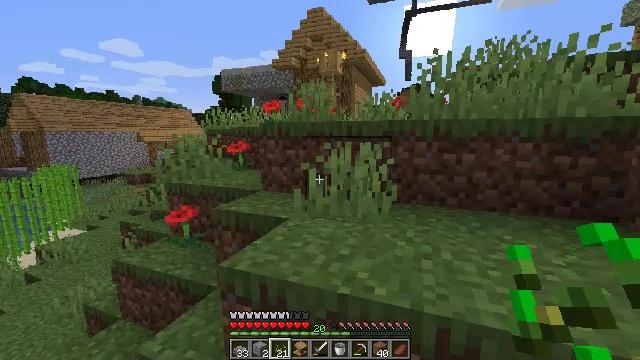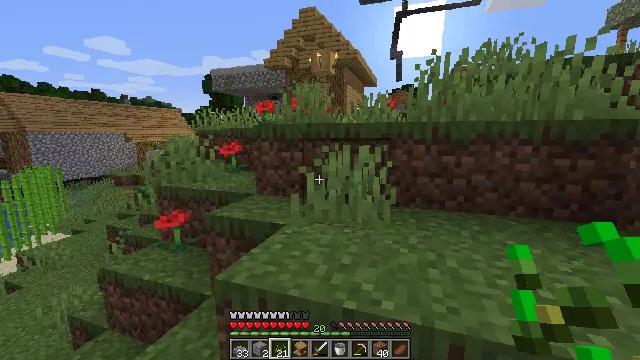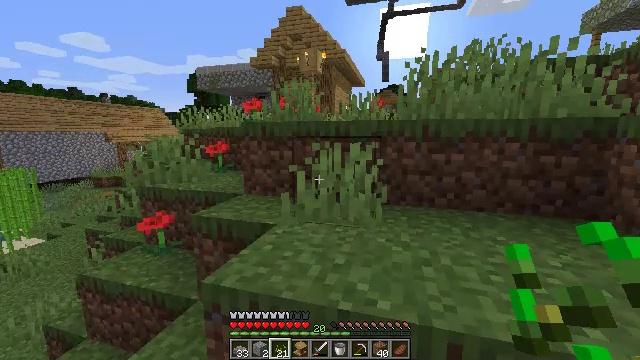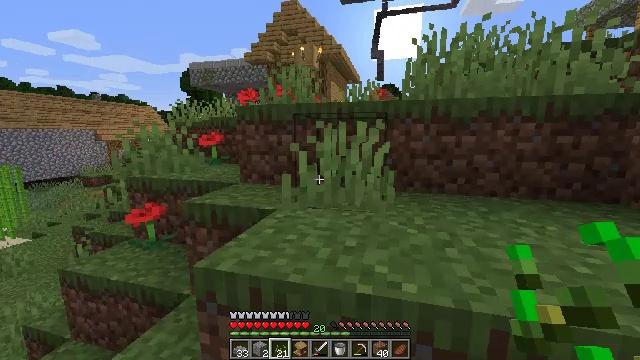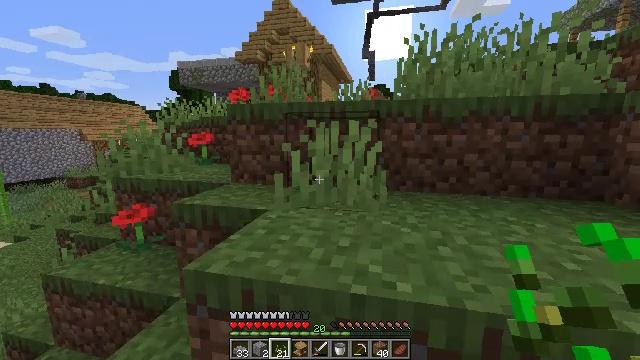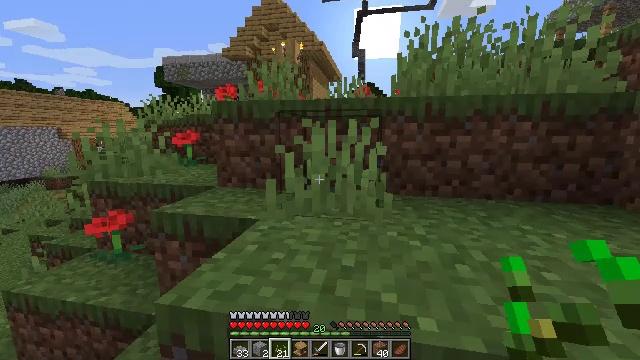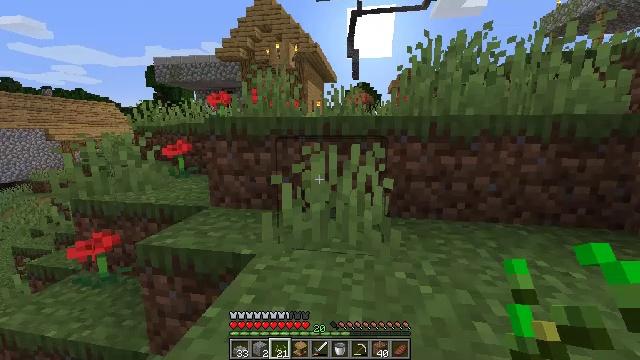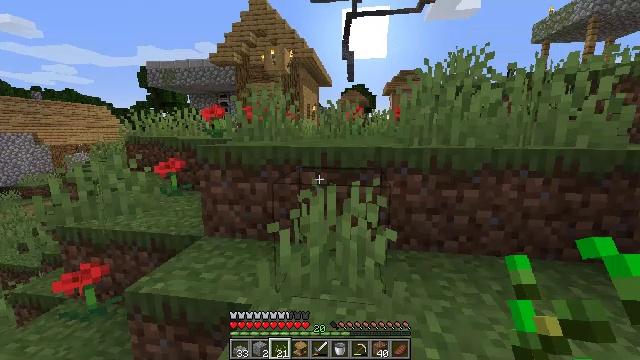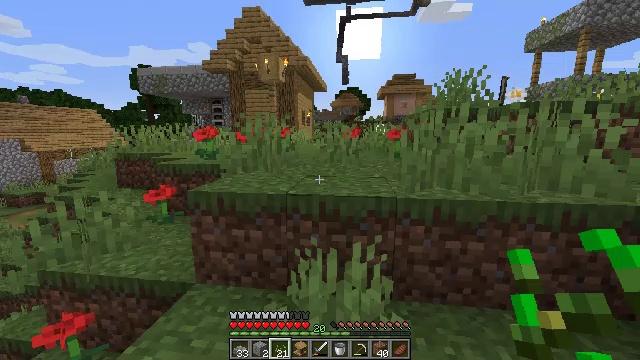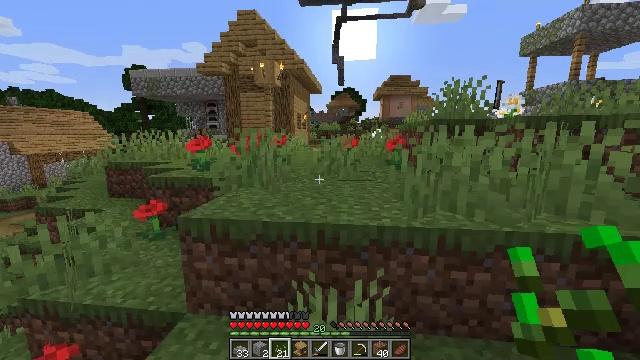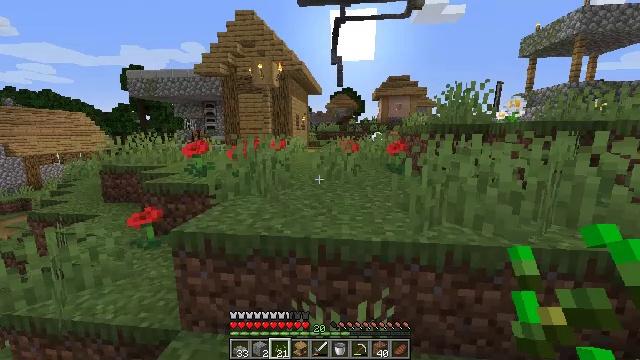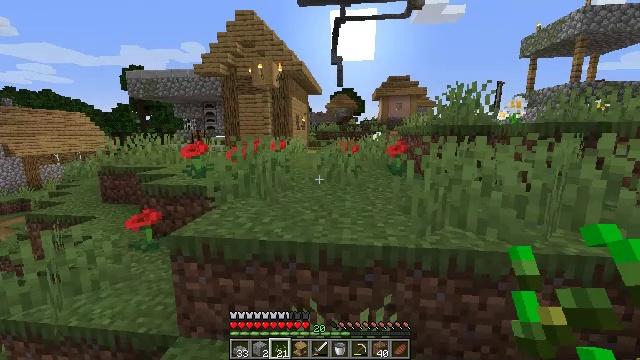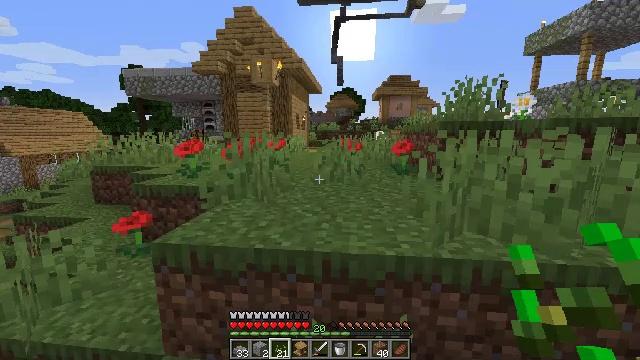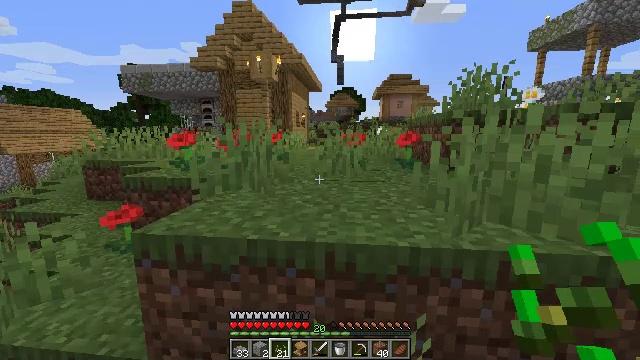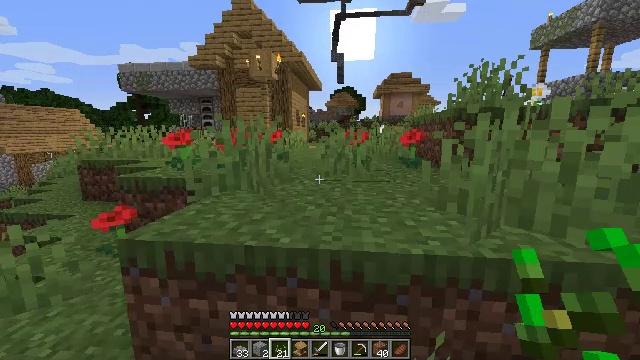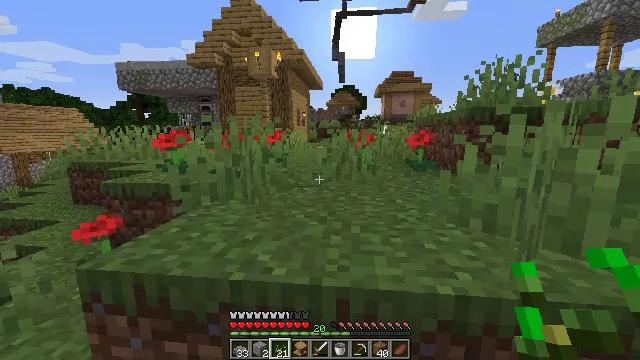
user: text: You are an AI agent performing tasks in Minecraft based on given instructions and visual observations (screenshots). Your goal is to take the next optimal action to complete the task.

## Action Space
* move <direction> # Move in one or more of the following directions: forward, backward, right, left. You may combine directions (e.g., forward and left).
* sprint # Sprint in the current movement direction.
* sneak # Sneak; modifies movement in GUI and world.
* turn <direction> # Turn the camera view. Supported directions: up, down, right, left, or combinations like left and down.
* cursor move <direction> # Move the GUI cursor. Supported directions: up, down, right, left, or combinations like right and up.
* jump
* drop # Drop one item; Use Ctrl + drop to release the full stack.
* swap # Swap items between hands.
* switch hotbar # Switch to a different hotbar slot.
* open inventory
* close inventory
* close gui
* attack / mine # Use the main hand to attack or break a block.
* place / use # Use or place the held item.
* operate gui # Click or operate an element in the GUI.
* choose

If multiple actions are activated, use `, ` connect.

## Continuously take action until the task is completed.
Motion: motion action
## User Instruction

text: Drop a poisonous potato.
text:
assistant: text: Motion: move forward, turn right
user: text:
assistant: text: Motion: move forward, turn right
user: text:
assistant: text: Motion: move forward, turn right
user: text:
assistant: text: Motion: move forward, turn right
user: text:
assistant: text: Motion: move forward, turn right
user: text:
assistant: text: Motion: move forward, turn right, jump
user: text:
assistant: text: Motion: move forward, turn right, jump
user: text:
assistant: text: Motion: move forward, turn right, jump
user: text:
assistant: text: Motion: move forward
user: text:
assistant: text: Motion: move forward
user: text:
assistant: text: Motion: move forward
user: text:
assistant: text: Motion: move forward
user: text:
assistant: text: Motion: move forward
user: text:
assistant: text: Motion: move forward
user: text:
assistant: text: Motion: move forward
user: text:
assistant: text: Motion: move forward, turn left, jump
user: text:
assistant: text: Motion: move forward, jump
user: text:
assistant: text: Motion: move forward, jump
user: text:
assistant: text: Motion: move forward, jump
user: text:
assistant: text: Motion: move forward, jump
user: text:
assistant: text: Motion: move forward
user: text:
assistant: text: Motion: move forward
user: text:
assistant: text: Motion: move forward, turn left
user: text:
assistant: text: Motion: move forward, turn left
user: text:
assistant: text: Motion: move forward, turn left
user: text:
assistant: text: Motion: turn left
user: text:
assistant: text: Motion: turn left
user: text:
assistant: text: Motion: turn left
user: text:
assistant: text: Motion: turn left
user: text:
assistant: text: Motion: move forward, turn left